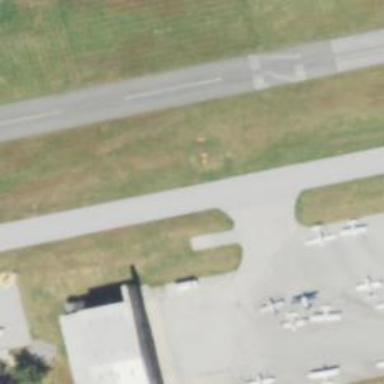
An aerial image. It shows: Image of helipad at airport.